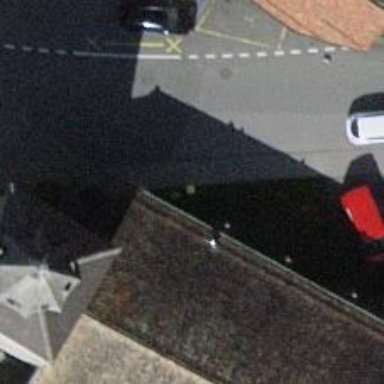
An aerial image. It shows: Post box is visible.